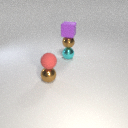
small brown metal sphere in front of small cyan metal sphere